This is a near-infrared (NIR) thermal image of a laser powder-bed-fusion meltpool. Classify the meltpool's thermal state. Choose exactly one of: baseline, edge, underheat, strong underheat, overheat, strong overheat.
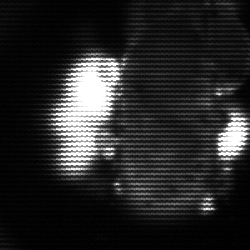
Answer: strong underheat